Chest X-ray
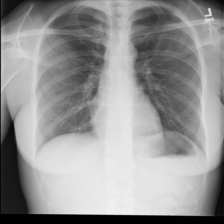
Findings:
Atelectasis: negative
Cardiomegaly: negative
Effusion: negative
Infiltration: negative
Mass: negative
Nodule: negative
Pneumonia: negative
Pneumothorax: negative
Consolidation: negative
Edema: negative
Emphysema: negative
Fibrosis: negative
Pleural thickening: negative
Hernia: negative